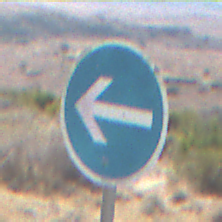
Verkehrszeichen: VorgeschriebeneFahrtrichtungHierLinks
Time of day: Midday
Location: Outdoor (Nature)
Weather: Clear
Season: NotSpecified
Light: Natural